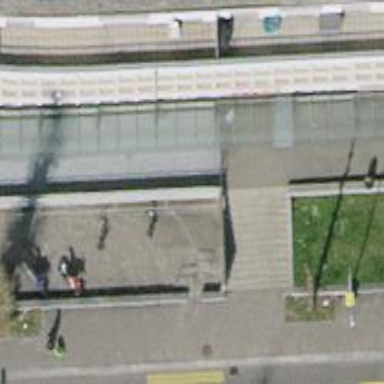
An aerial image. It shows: Concrete steps.